Field crop: maize
Growth stage: 2
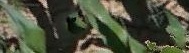
Species: maize